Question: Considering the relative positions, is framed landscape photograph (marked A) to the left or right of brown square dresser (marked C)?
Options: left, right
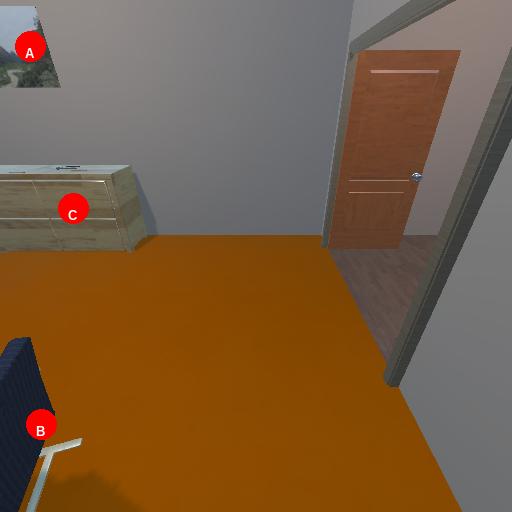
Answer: left